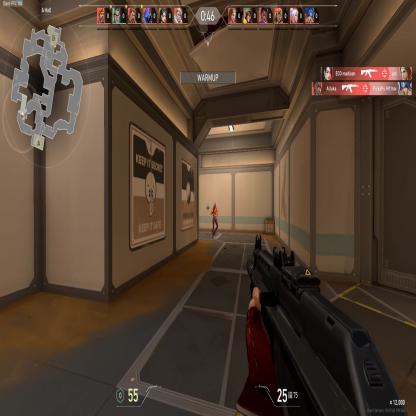
Label: enemy